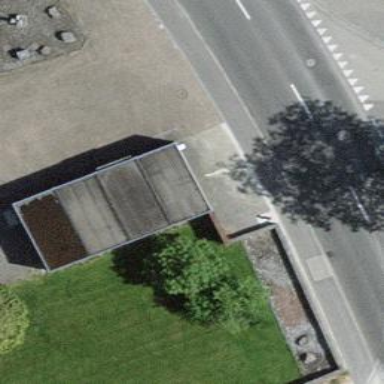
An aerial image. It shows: Garage building.